Question: First of all, I should clarify that this is in Wordpress. I'm having trouble returning a json array and executing a javascript function using that json array. I currently have a list of 8 projects in the database. Each project has a title, latitude, longitude, status (complete or incomplete), industry(i.e. oil, petrol, etc.), and state. The ajax call executes based on three dropdown menus for status, industry, and state. The ajax call then creates a new wp_query based on that criteria, and then replaces the list of projects on the page. This all works fine.
However, the list also corresponds to a google map. All projects have markers on the map when the page loads. Whenever the ajax filtering happens, I need to remove and replace those markers with the new listings. This is where I need the json array in order to add the markers to the map. I just can't figure out how to return the json array and then use it in a javascript function to add the markers.
Below is the ajax call:
'''
$( "#states" ).change(function() {
// Get values from all three dropdown menus
var state = $('#states').val();
var markets = $('#markets').val();
var services = $('#services').val();
$('#project-list').fadeOut();
// This does the ajax request
$.ajax({
url: ajaxurl,
data: {
'action' : 'json_info',
'state' : state,
'status' : markets,
'services' : services
},
success:function(data) {
// This outputs the result of the ajax request
$('#project-list').html( data );
$('#project-list').fadeIn();
// this is where I get lost
addMarkers(data);
} /*,
error: function(errorThrown){
console.log(errorThrown);
}*/
}); // end of ajax call
}); // end of click function
'''
And in the json_info action, I have the following:
'''
function json_info() {
// The $_REQUEST contains all the data sent via ajax
if ( isset($_REQUEST) ) {
....
// create a new array to store projects
$projectsArray = array();
// query results by page template
$my_query = new WP_Query($pages);
....
if($my_query->have_posts()) :
while($my_query->have_posts()) :
$my_query->the_post();
// $projects array is filled with the results of the query loop
$projectsArray[] = array(
'title' => get_the_title(),
'lat' => get_field('latitude'),
'long' => get_field('longitude'),
'status' => get_field('status'),
'industry' => get_field('industry'),
'state' => get_field('state')
//'num' => $n
);
// this outputs each title into a list
echo '<li>'.the_title().'</li>';
endwhile; endif;
} // end of isset
?>
<script>
// set jqueryarray before the ajax file in order to parse the PHP, I'm not sure if this is correct???
var myjsonarray = <?php echo json_encode($projectsArray); ?>;
</script>
<?php
// I'm not sure if this is correct???
echo json_encode($projectsArray);
// Always die in functions echoing ajax content
die();
}
'''
I condensed the function for the sake of saving space. So I just put .... where the variables are being set, as well as where the wp_query args are set, as that all works just fine.
So the question is, how do I output the list of titles, yet return the json array at the same time? And then use that json array to execute a javascript function to add markers on the map? I know how to used the json info to add the markers, just not how to access it in a javascript function that is called by an ajax success. Any help would be appreciated, as I am stuck after searching all over for an answer.
EDIT: Adding the photo below to show what happens when I echo both the list of titles, as well as the json encoded array. I do need the list items for the titles to output like that, but I don't want the json array to echo to the screen. I only need to be able to access it in the ajax success call in order to execute a javascript function.
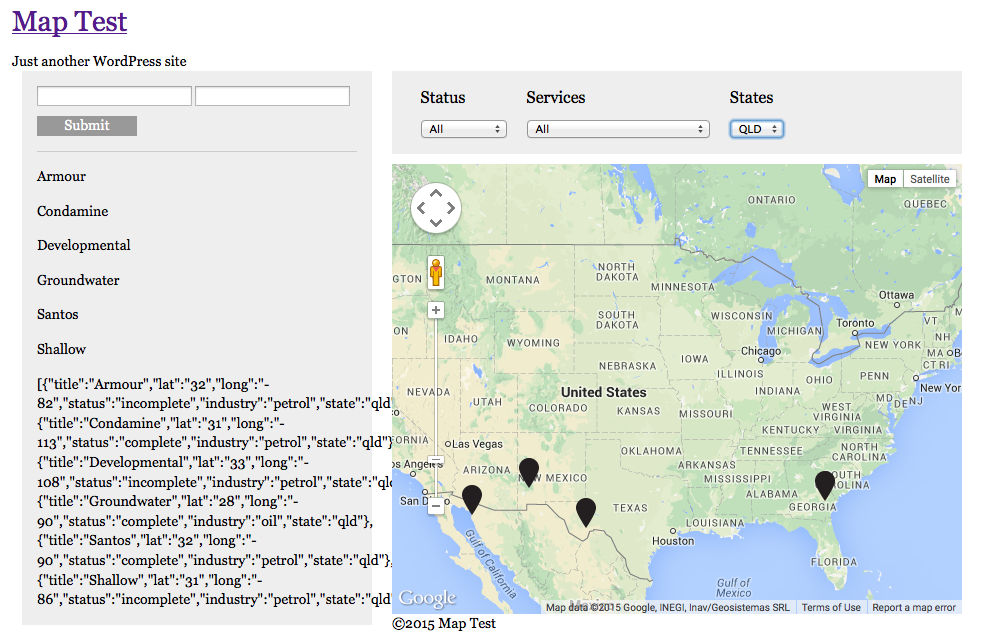
Answer: I hope this will be useful
You can manage the JSON file with the function 'JSON.parse(data)' eg.
'''
var = jsonData JSON.parse (date);
'''
In this way in the variable jsonData you'll have all the information organized in the same way they are organized in the JSON file
'''
yourTitle = jsonData.title;
yourLat = jsonData.lat;
'''
and so on